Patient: sex F, age 36
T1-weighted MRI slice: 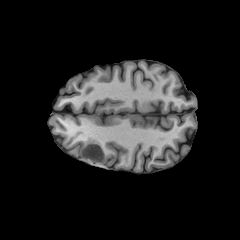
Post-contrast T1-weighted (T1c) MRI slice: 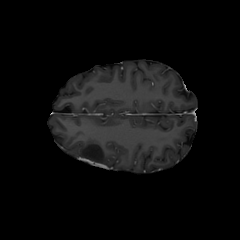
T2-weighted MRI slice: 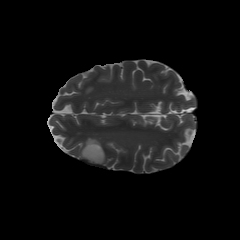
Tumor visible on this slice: yes
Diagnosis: Astrocytoma, IDH-mutant
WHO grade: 2